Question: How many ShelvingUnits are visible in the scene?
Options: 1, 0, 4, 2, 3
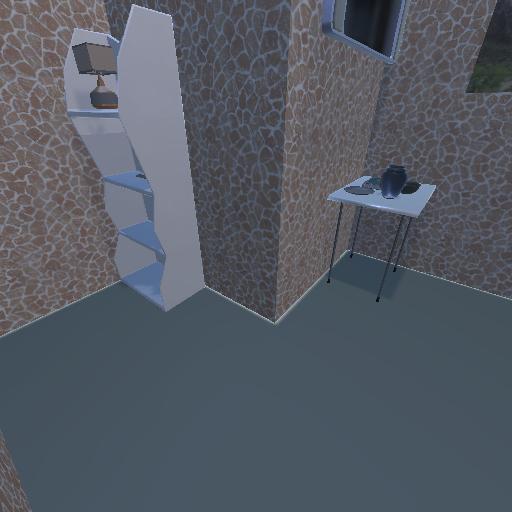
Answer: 1